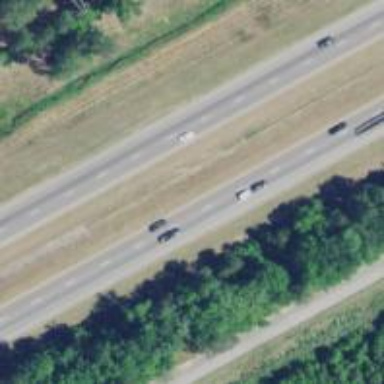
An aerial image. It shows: Motorway.